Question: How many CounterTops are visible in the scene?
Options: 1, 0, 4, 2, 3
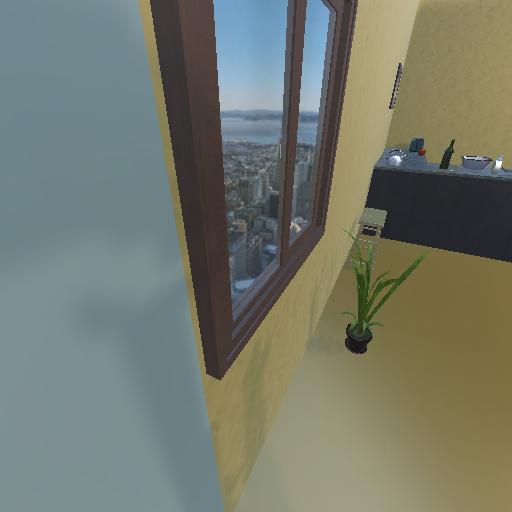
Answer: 1